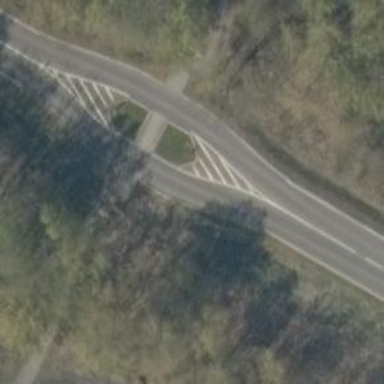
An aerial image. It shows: Uncontrolled crossing with central island on the road.